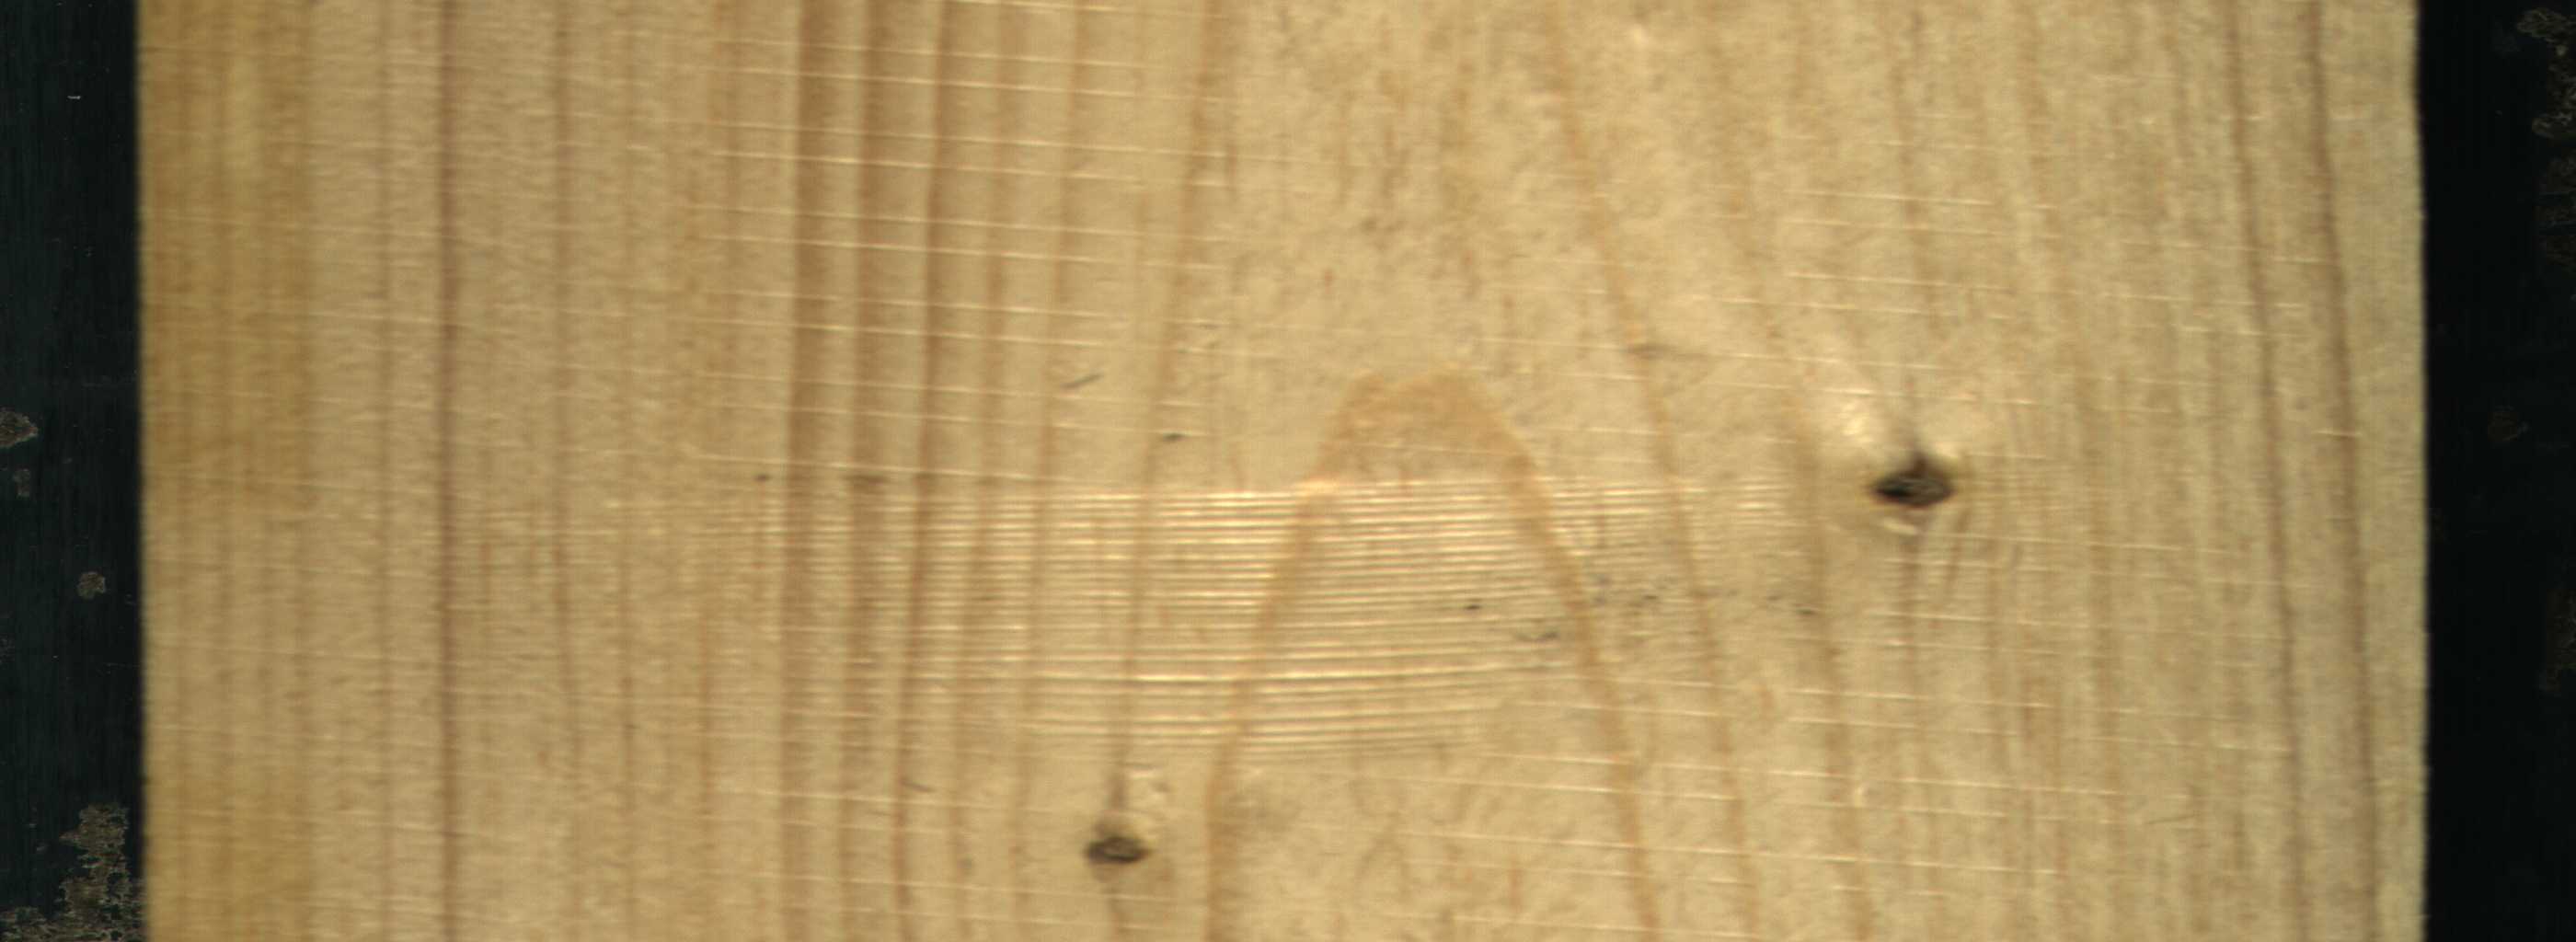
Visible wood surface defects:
resin
resin
Dead_Knot
Live_Knot